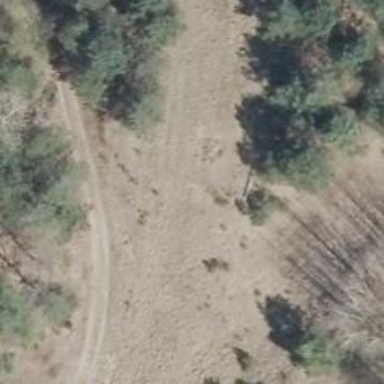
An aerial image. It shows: Grass track road with grade 5 tracktype.